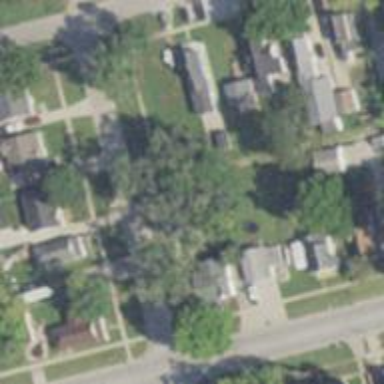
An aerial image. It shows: Alley classified as service road.